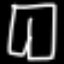
Label: pants